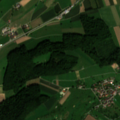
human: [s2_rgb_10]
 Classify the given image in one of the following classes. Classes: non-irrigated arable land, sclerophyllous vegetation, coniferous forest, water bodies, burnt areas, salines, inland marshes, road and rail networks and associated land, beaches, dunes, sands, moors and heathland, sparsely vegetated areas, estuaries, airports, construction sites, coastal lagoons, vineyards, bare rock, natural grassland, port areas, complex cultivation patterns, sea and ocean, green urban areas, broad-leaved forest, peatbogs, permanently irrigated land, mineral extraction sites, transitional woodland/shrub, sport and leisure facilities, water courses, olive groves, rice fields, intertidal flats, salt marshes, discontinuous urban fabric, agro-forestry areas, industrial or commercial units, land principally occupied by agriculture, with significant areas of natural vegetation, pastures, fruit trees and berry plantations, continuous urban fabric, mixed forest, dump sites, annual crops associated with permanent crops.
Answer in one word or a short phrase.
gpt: sport and leisure facilities, non-irrigated arable land, mixed forest